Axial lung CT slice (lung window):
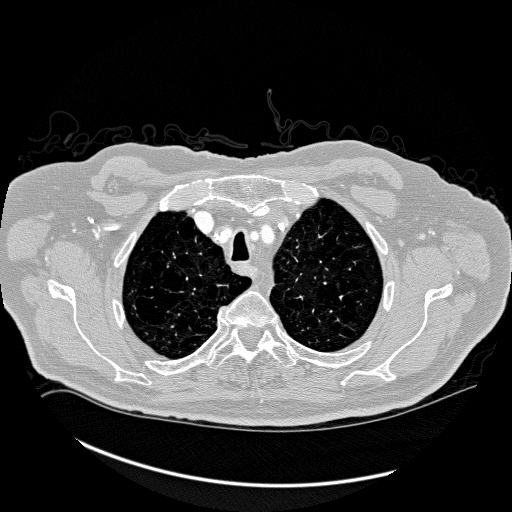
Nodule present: no